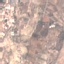
Land use / land cover class: PermanentCrop